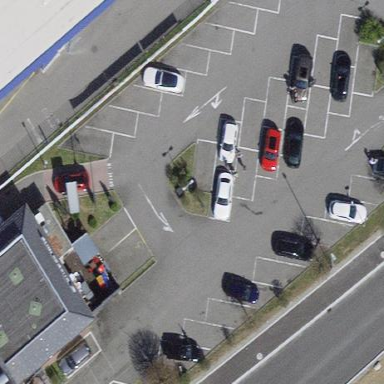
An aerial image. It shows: Parking area with surface.